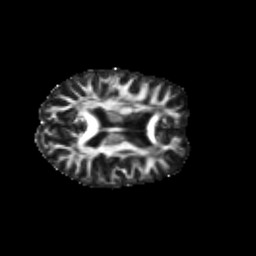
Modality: FA
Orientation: axial
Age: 40
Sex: female
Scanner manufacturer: siemens
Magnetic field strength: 3 T
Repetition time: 1.8 s
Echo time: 0.07 s